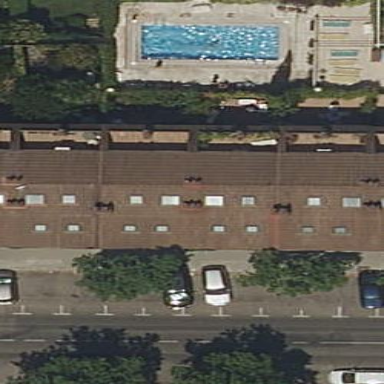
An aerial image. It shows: Terrace building.